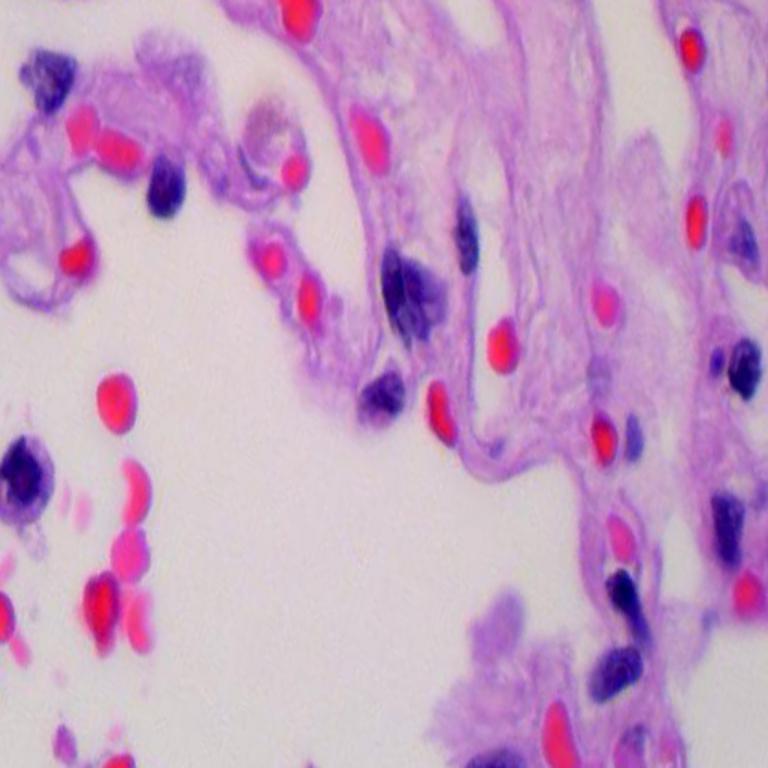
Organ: lung
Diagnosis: benign